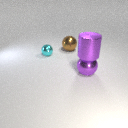
large brown metal sphere to the left of large purple metal sphere